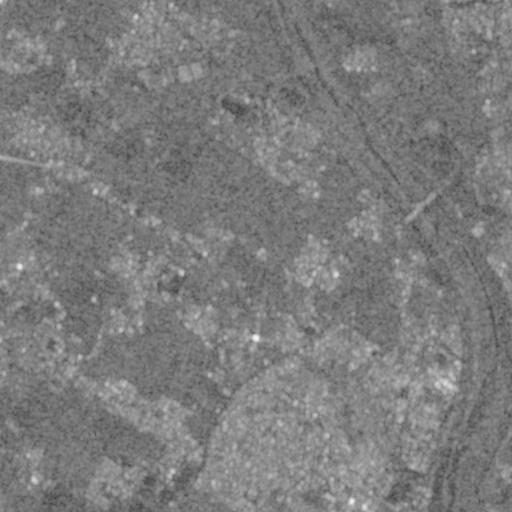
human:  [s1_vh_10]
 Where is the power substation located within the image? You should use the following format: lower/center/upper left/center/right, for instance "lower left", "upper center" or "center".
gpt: The power substation is located in the center of the image.
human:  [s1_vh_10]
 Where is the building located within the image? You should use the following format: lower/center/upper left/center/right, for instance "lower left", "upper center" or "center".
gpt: There is no building in the image.

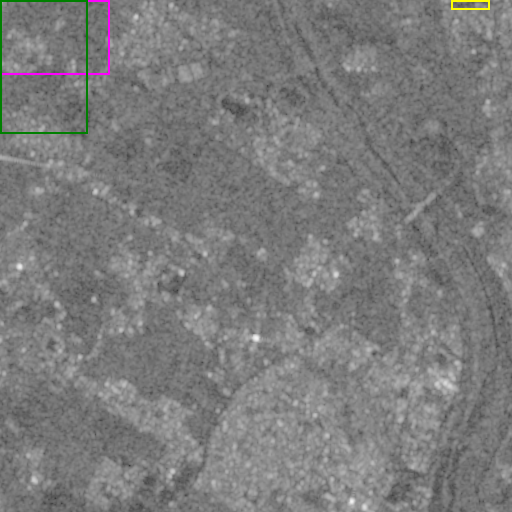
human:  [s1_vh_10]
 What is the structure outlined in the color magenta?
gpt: The structure outlined in magenta is a crop field.
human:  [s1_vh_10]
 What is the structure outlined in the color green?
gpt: The structure outlined in green is a park.
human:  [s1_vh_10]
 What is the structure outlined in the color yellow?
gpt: The structure outlined in yellow is a parking lot.
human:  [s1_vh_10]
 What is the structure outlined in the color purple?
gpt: There is no purple outline.